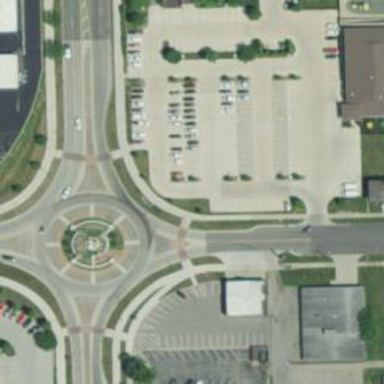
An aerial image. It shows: Roundabout at primary highway.